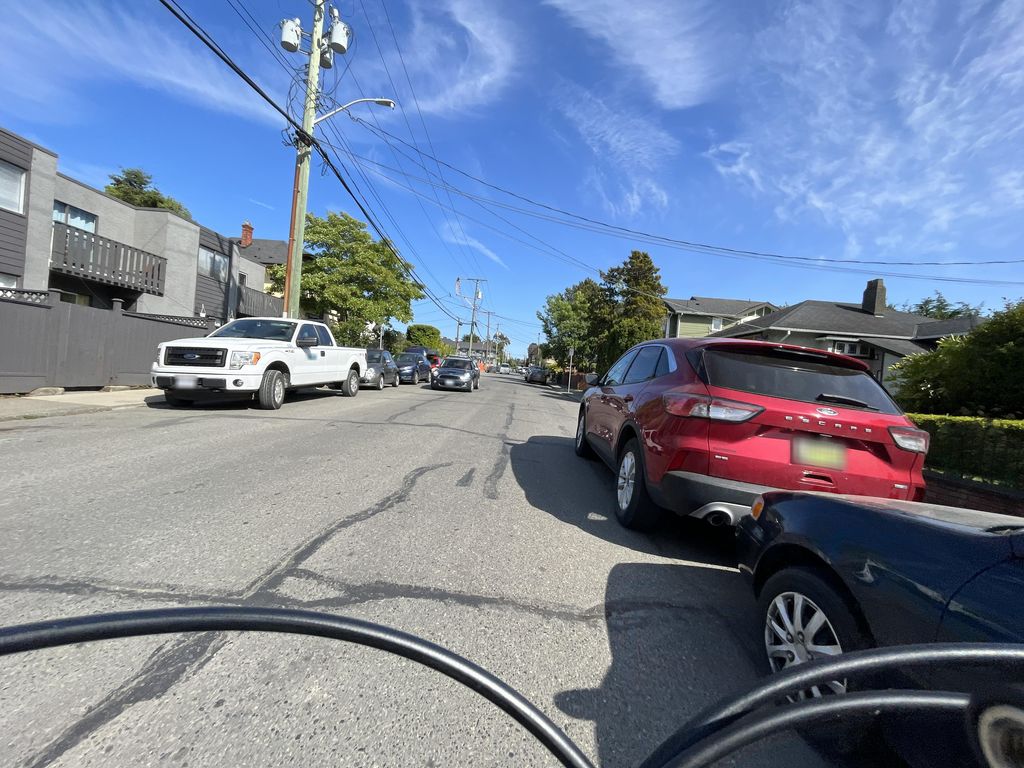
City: victoria